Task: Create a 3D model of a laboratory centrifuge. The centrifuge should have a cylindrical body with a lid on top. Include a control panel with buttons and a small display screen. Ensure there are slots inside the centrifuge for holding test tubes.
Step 150:
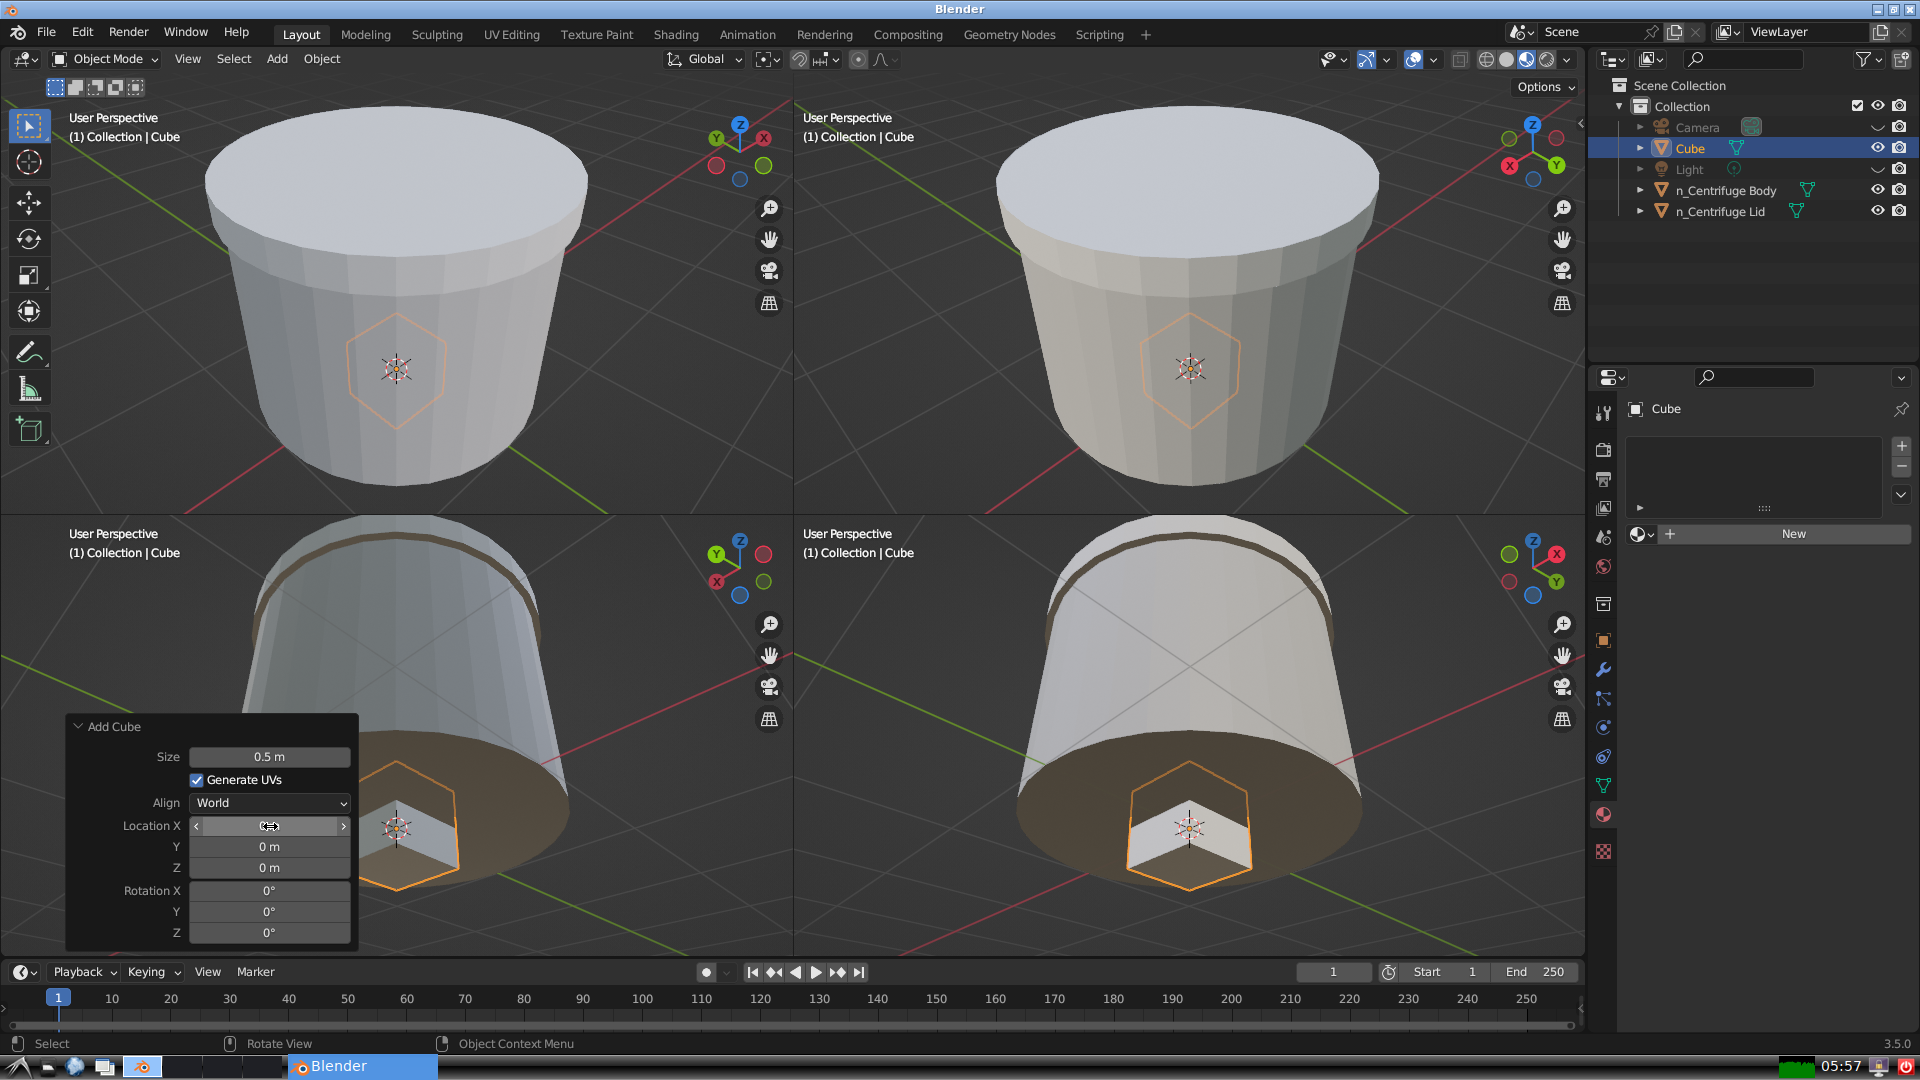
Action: {"mouse_move": [270, 847]}